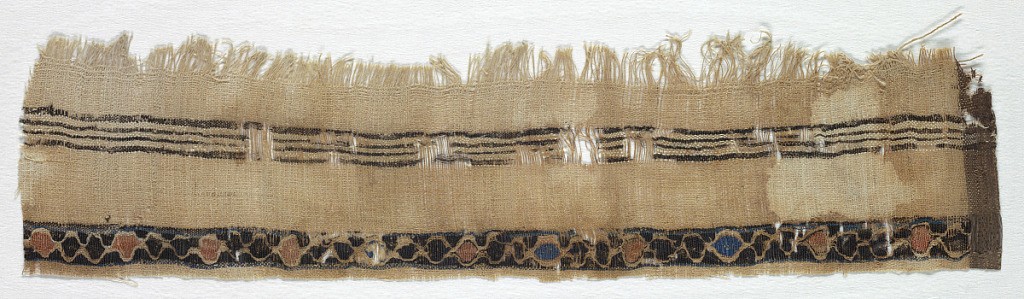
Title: Band
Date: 8th–10th century
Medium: linen. silk Technique: plain weave and slit tapestry weave
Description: Two bands; one striped, the other of undulating curves.